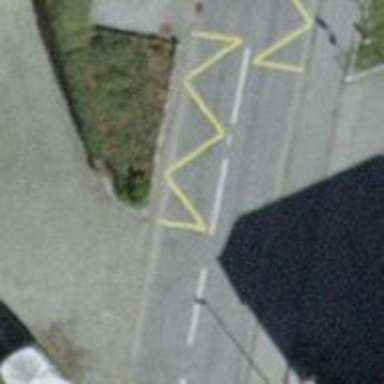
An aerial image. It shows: Public transport stop position.